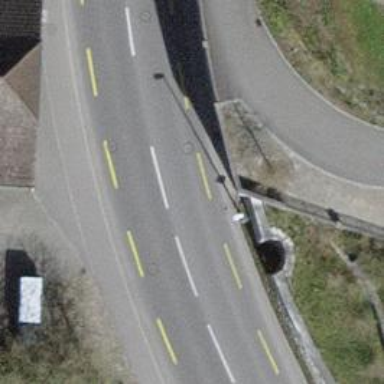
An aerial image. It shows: Primary highway with dedicated lane for cyclists.